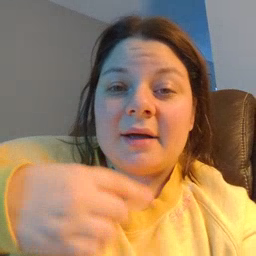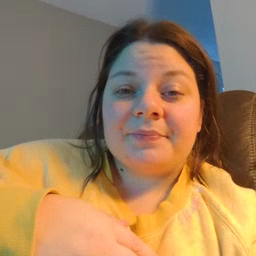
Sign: say